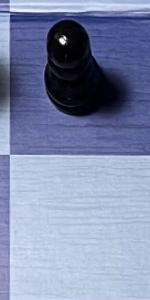
Label: Empty